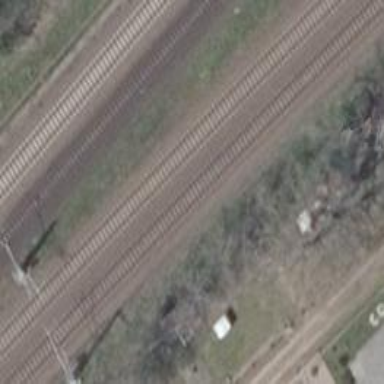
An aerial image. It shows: Railway track with contact line for electrification.